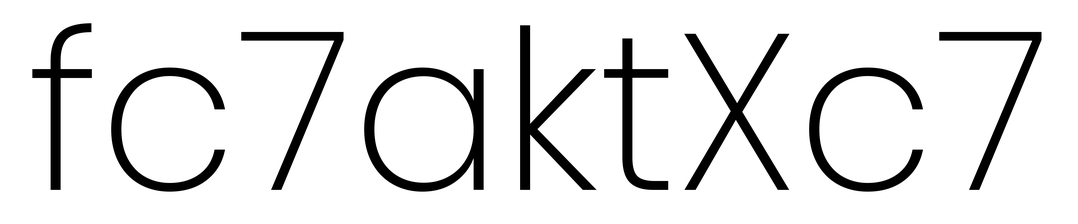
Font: Poppins-ExtraLight